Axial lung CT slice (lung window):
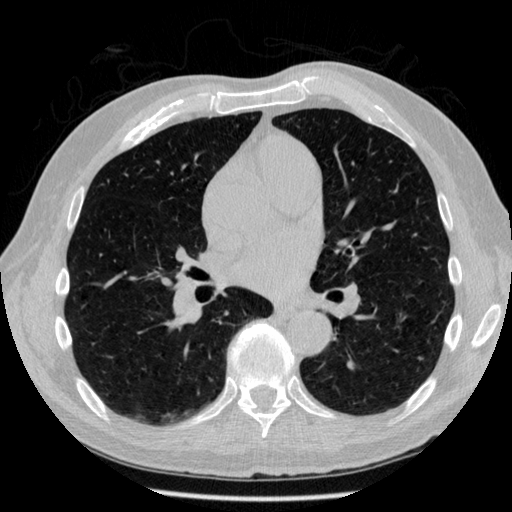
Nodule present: no